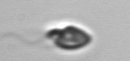
Label: Katodinium_or_Torodinium